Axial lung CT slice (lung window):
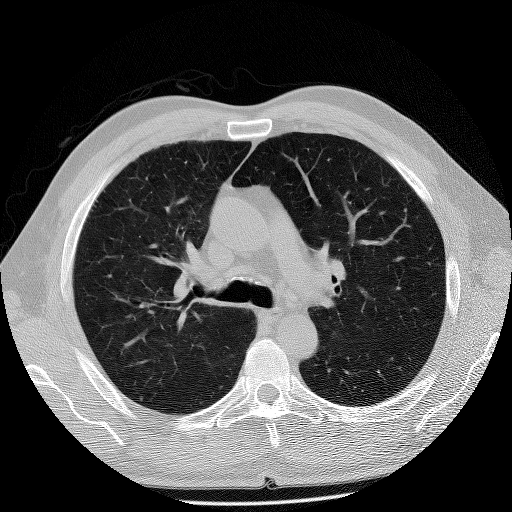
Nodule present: no